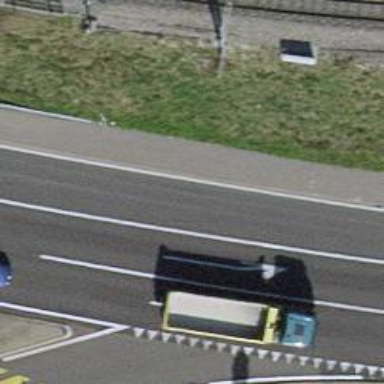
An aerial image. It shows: Asphalt cycleway with asphalt footway.